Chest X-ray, AP view. Patient: 58 years old, sex F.
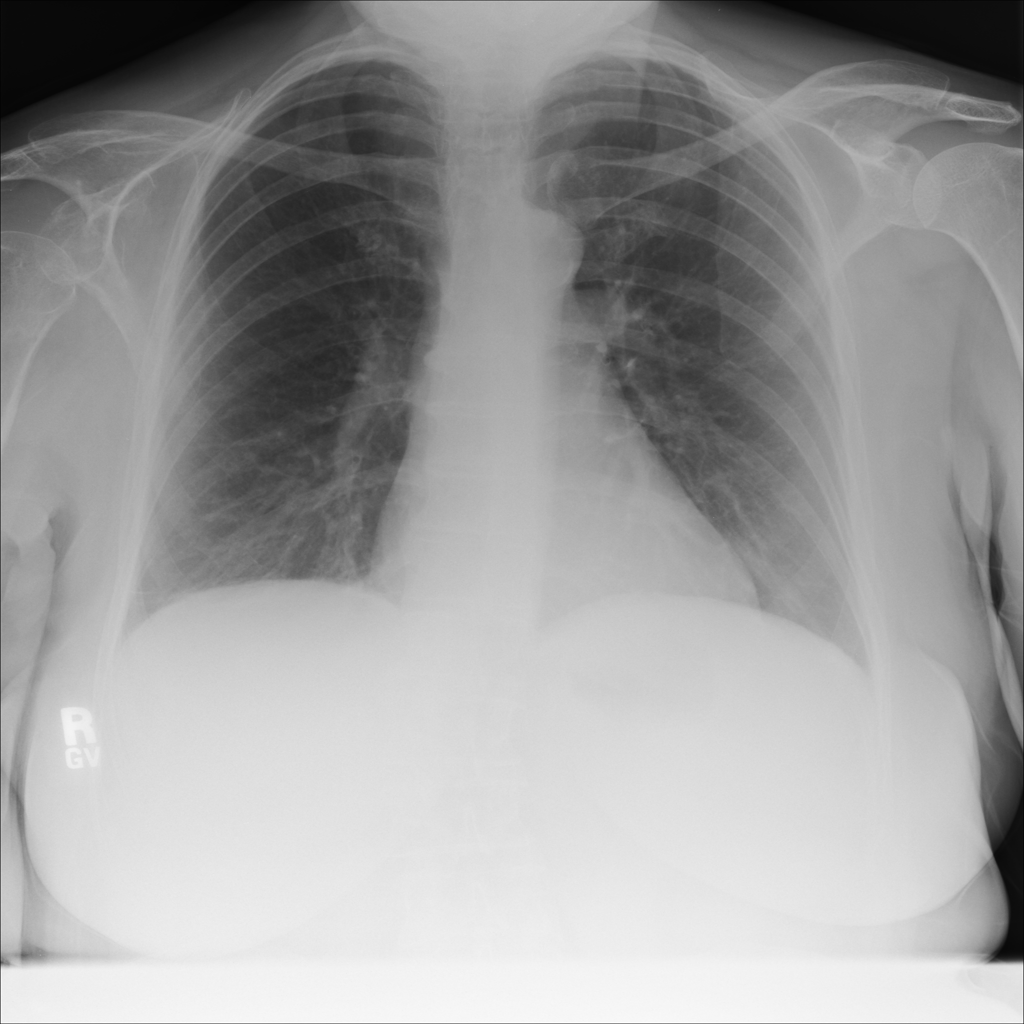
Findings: No Finding